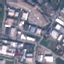
Land use / land cover class: Industrial